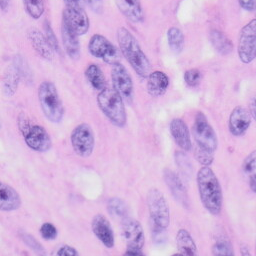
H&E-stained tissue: Skin